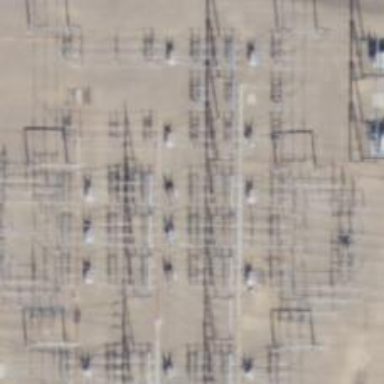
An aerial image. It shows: Switch used for power control.